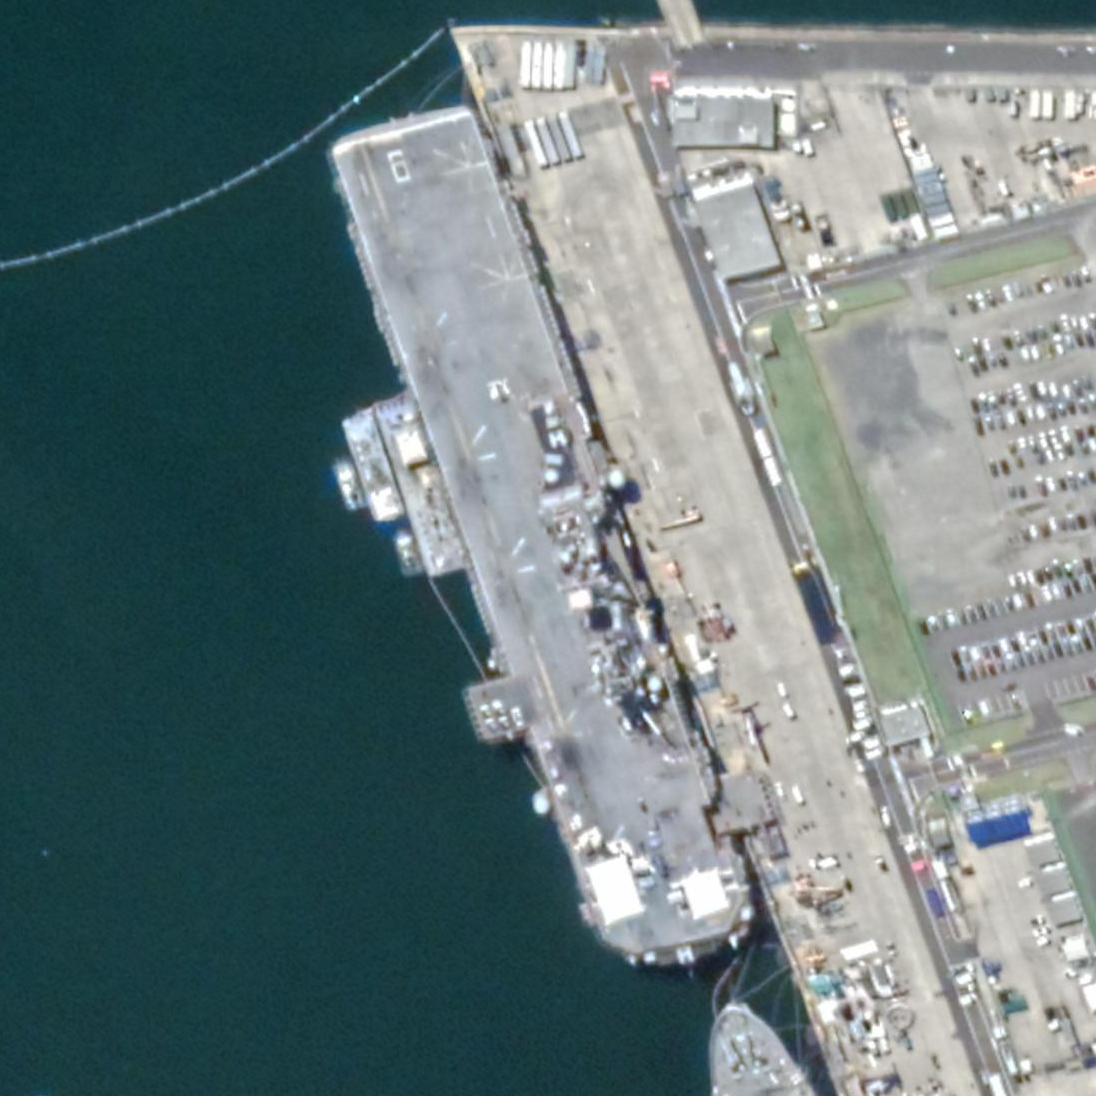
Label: assault